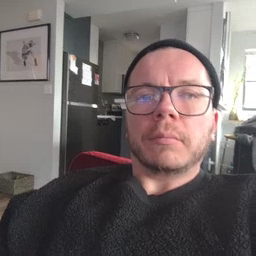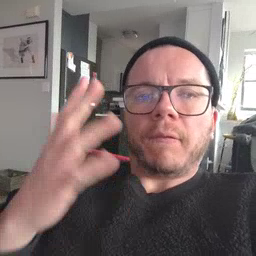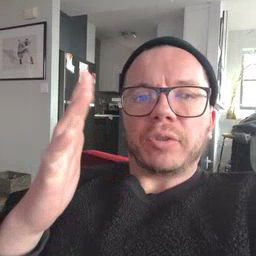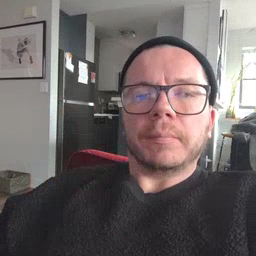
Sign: finish